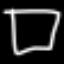
Label: square